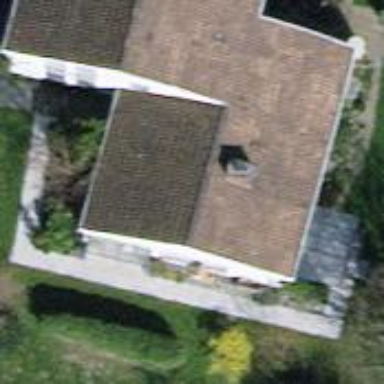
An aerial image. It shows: Building with tiled roof.